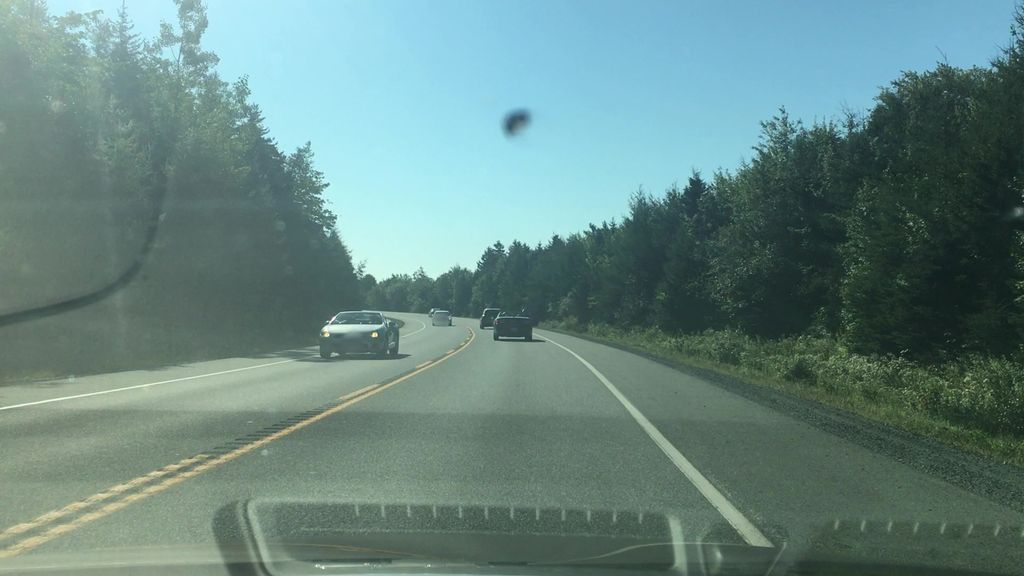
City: halifax